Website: crate-barrel
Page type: delivery-shipping
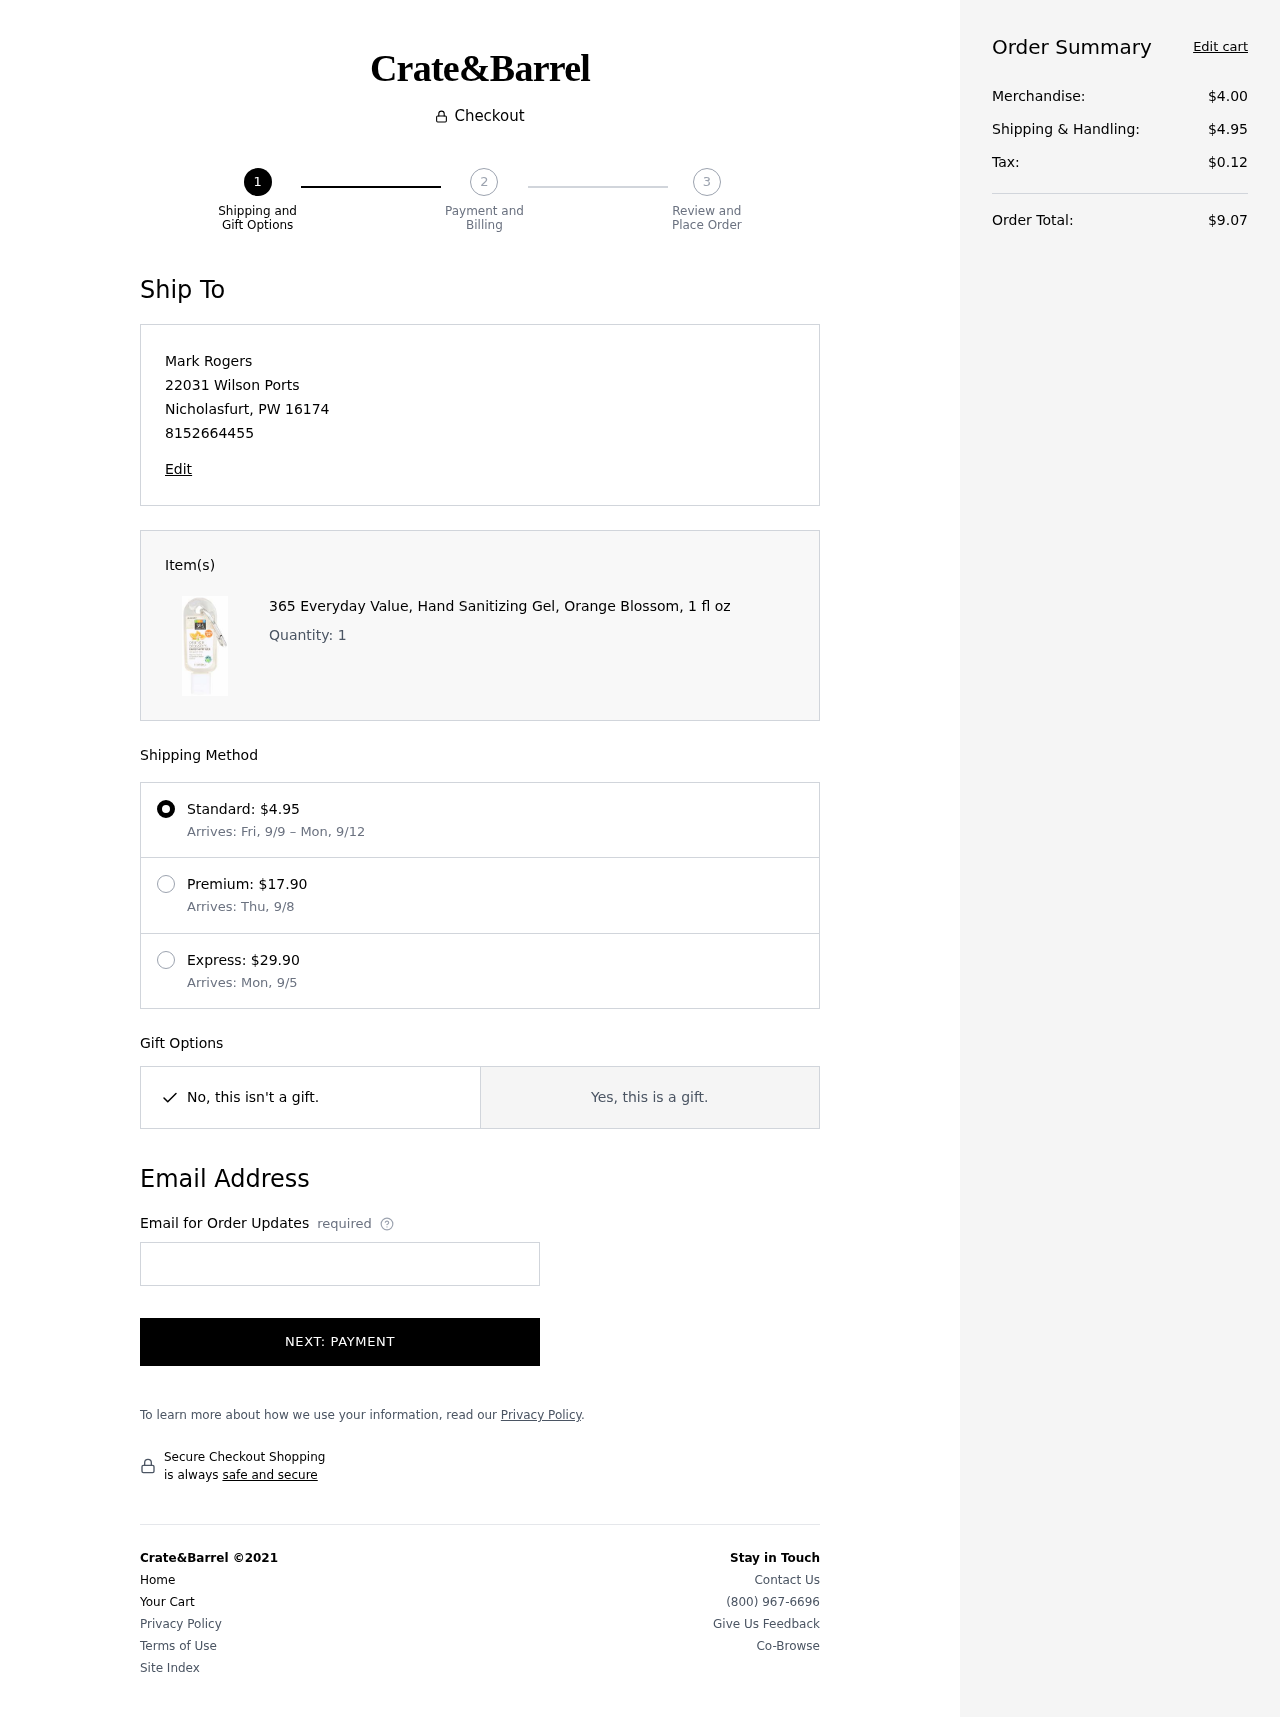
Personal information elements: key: PII_CITY
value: Nicholasfurt
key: PII_EMAIL
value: mark.rogers@yahoo.com
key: PII_FULLNAME
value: Mark Rogers
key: PII_PHONE
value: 8152664455
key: PII_POSTCODE
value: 16174
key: PII_STATE_ABBR
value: PW
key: PII_STREET
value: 22031 Wilson Ports
Product elements: key: PRODUCT1_NAME
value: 365 Everyday Value, Hand Sanitizing Gel, Orange Blossom, 1 fl oz
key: PRODUCT1_QUANTITY
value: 1
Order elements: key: ORDER_SHIPPING_COST
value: $4.95
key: ORDER_SHIPPING_DATE
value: Fri, 9/9
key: ORDER_DELIVERY_DATE
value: Mon, 9/12
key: ORDER_SHIPPING_COST2
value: $17.90
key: ORDER_DELIVERY_DATE2
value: Arrives: Thu, 9/8
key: ORDER_SHIPPING_COST3
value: $29.90
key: ORDER_DELIVERY_DATE3
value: Arrives: Mon, 9/5
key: ORDER_SUBTOTAL
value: $4.00
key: ORDER_TAX
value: $0.12
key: ORDER_TOTAL
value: $9.07